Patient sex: F
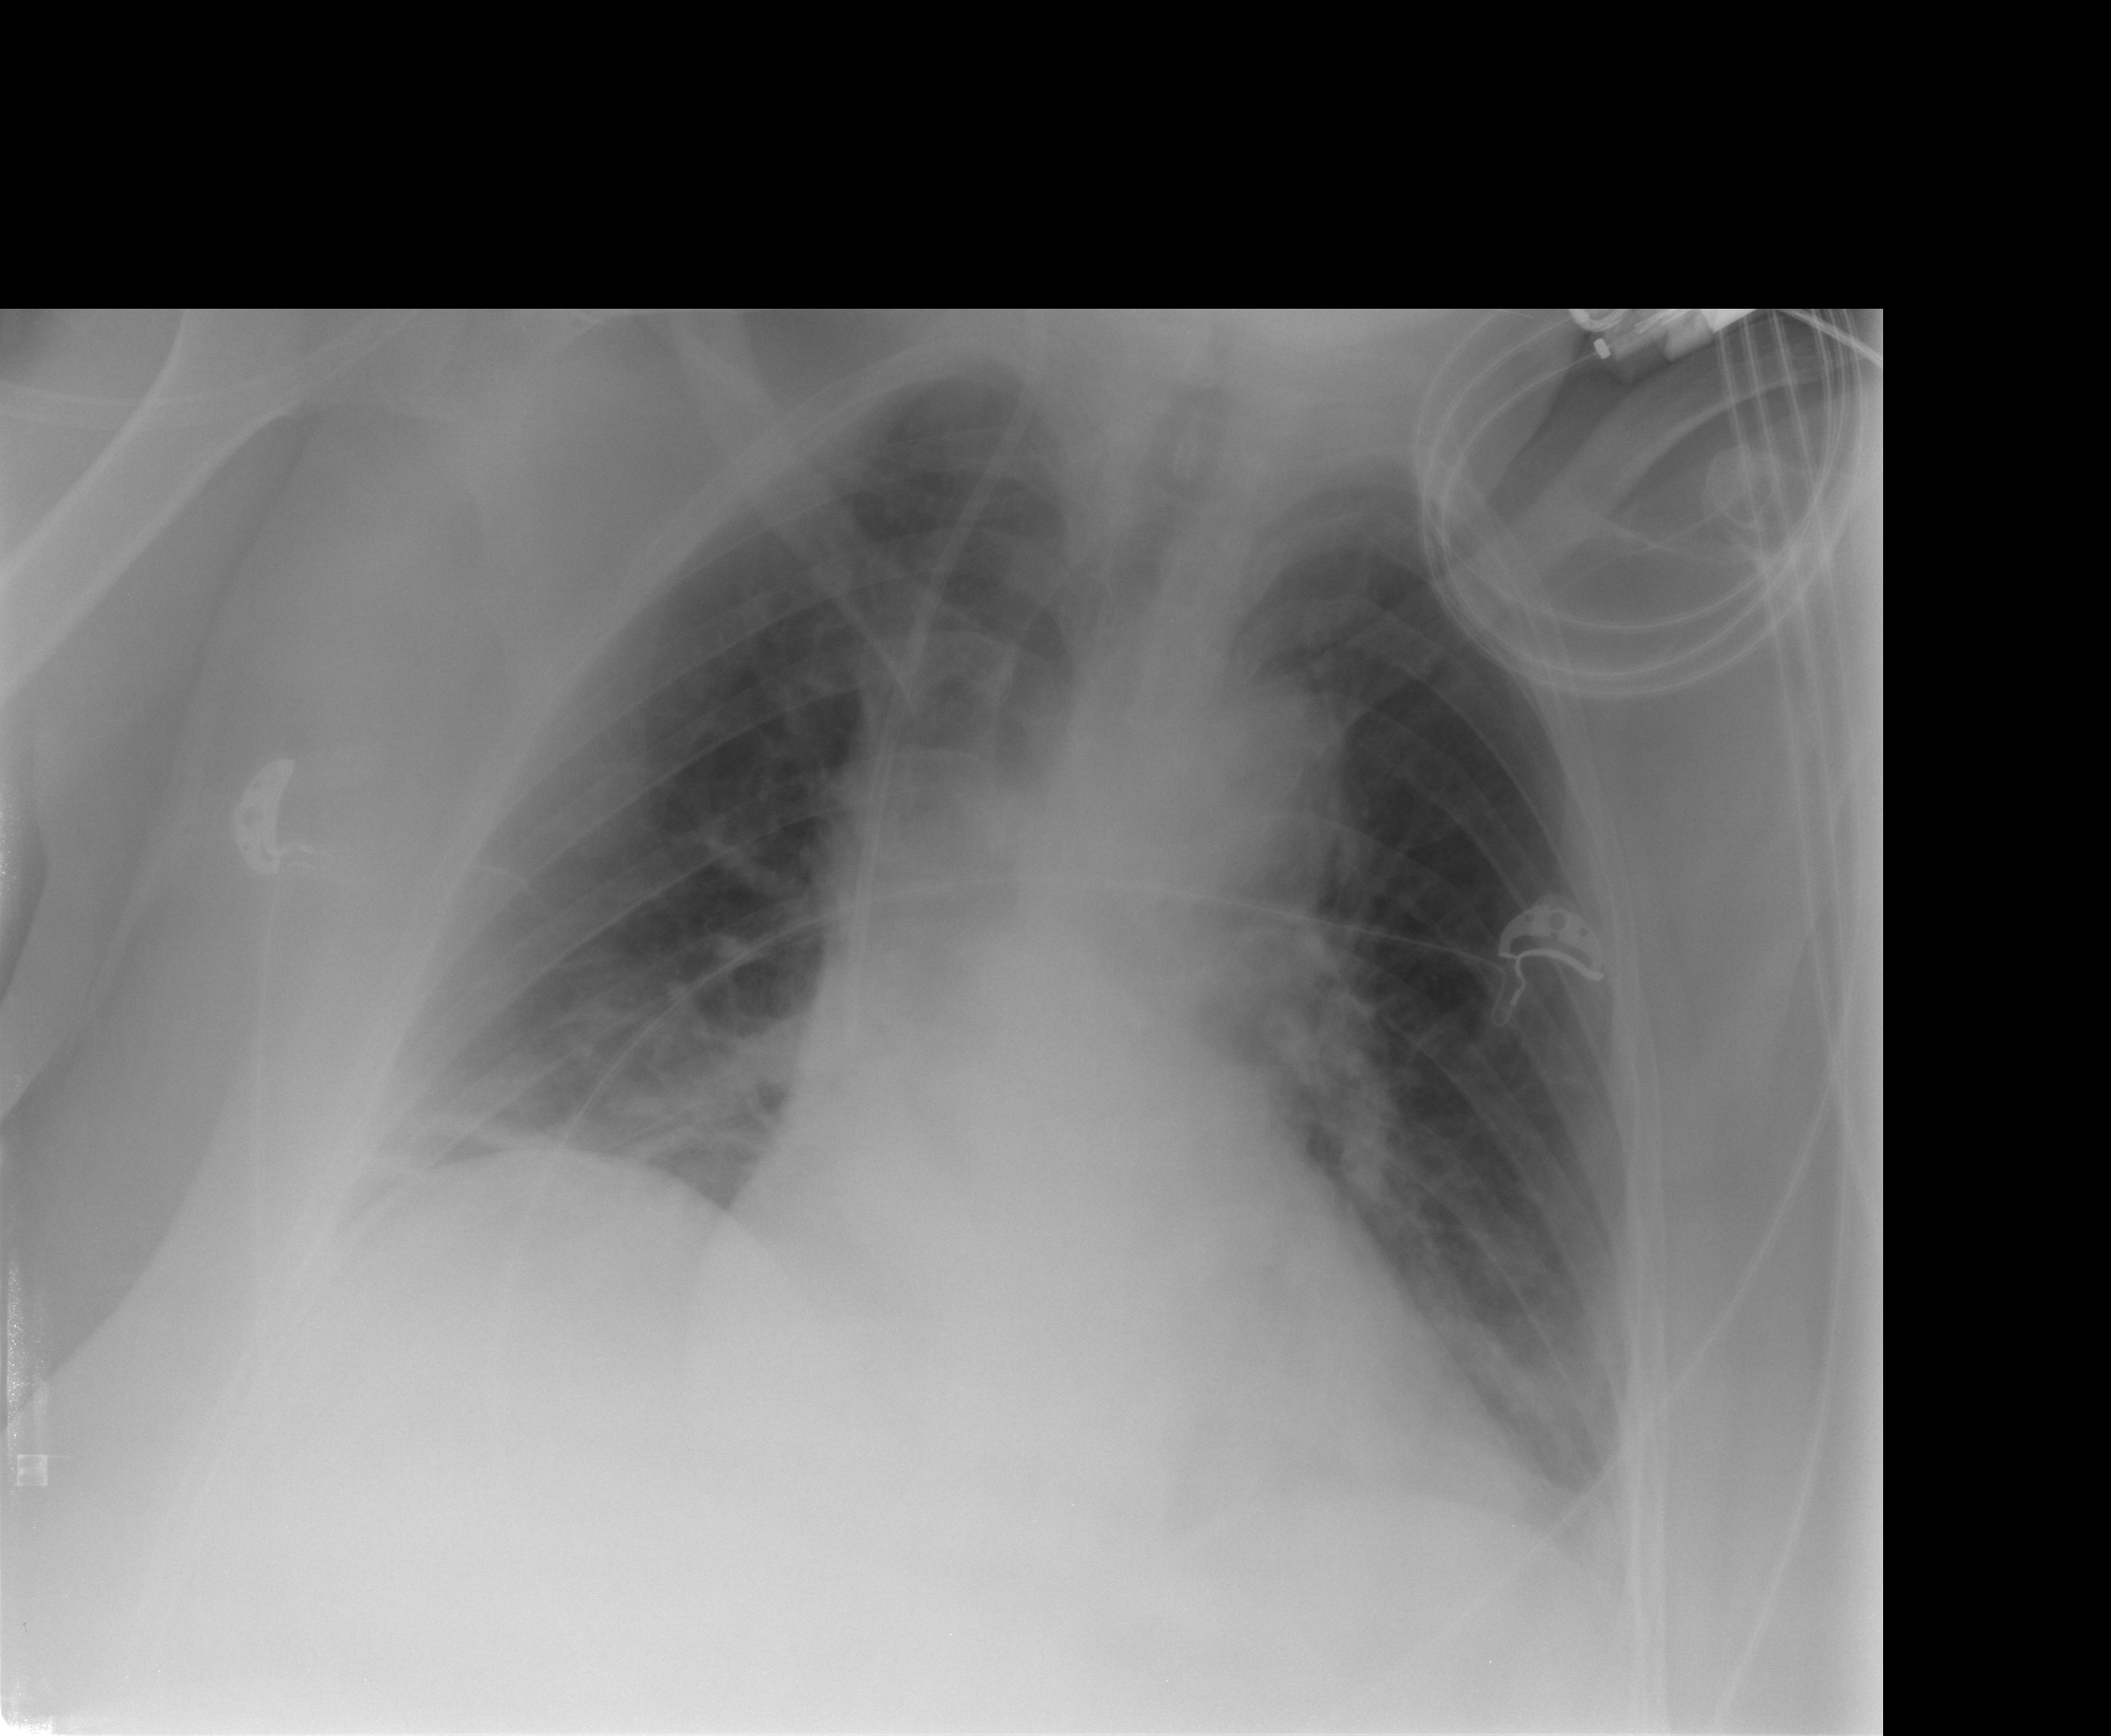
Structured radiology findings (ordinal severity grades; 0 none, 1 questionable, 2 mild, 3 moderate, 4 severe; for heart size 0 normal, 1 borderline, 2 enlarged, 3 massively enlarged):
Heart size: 2
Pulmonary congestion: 2
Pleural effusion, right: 0
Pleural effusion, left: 0
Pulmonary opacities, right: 0
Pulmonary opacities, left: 0
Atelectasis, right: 2
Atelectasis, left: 2